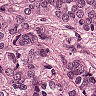
Metastatic tissue present: yes